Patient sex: M
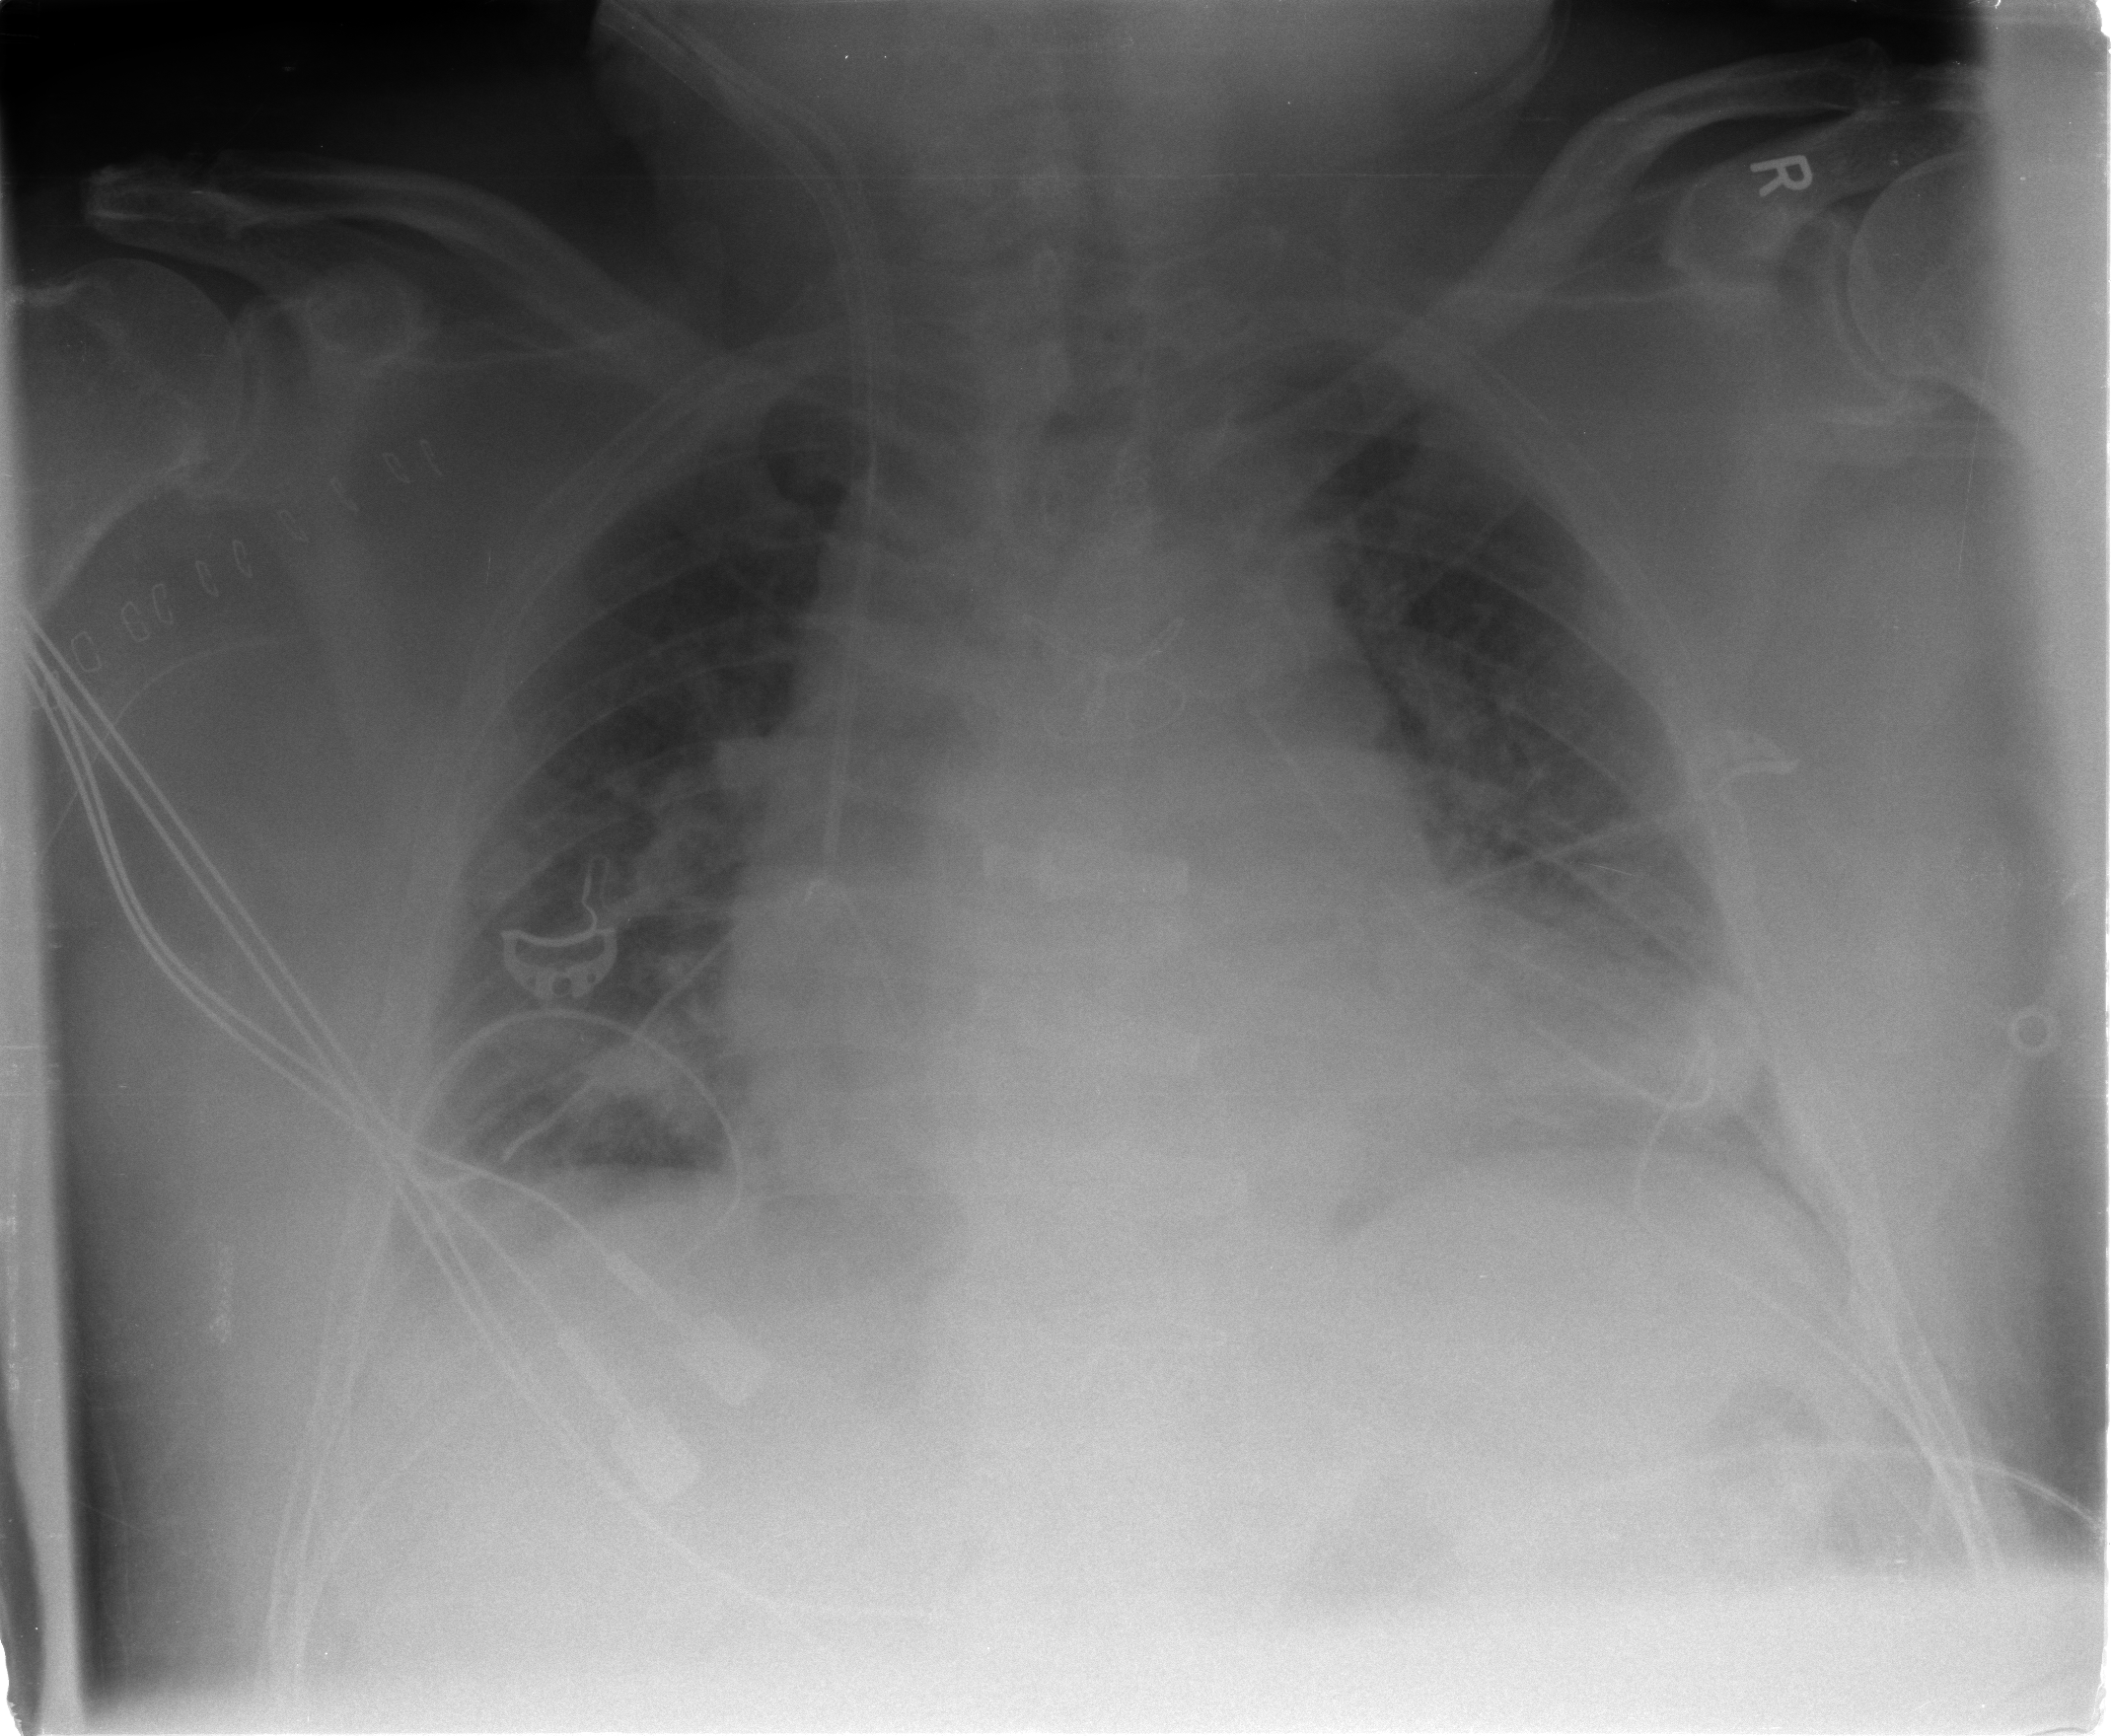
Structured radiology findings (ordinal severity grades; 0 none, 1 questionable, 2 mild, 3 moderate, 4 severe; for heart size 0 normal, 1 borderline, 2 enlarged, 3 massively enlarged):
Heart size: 2
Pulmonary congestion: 3
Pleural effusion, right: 2
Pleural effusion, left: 1
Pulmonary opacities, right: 2
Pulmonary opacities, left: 2
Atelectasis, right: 1
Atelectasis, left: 1